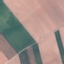
Land use / land cover: AnnualCrop